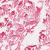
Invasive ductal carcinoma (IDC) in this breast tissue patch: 0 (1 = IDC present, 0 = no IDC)